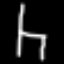
Label: chair